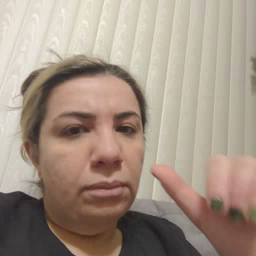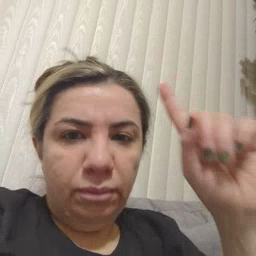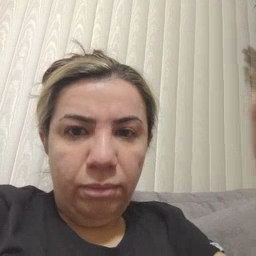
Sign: penny